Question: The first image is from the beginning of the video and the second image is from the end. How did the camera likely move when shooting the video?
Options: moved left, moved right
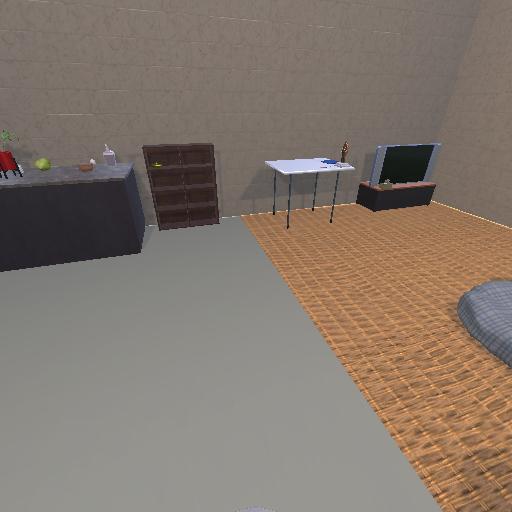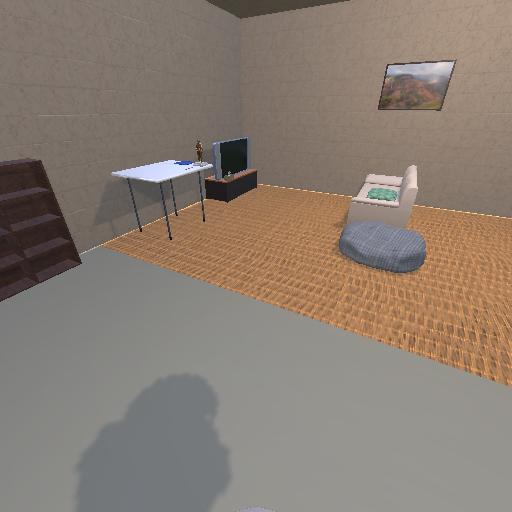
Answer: moved left